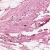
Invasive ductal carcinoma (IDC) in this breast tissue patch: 0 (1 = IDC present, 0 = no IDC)